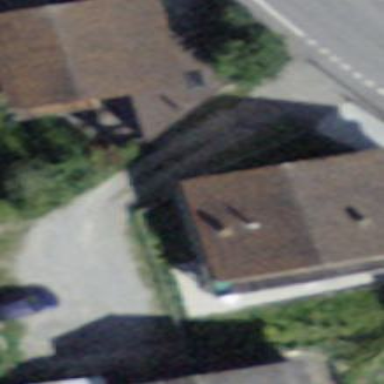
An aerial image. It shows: Simple and straightforward house.